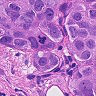
Metastatic tissue present: yes